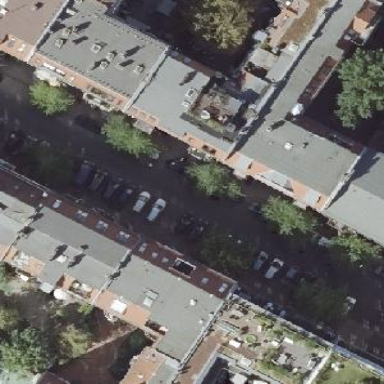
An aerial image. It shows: Residential building with double saltbox roof shape.